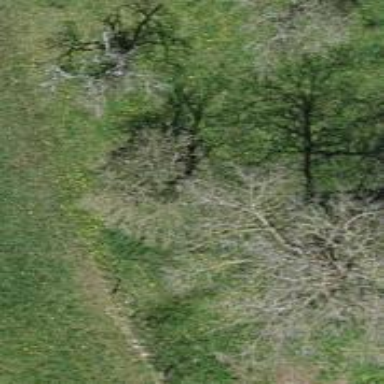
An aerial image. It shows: Single tag "natural: tree."